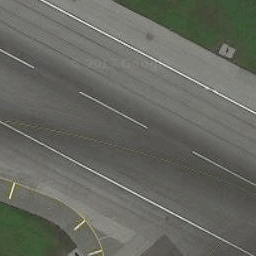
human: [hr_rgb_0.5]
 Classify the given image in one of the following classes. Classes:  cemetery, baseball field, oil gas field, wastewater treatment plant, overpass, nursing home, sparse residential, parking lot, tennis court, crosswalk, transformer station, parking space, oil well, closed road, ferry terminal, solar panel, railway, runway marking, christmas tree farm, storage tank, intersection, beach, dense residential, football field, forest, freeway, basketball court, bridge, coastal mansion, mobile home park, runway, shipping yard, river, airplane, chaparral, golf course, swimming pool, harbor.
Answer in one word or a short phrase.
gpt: runway